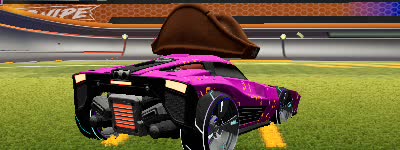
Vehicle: breakout